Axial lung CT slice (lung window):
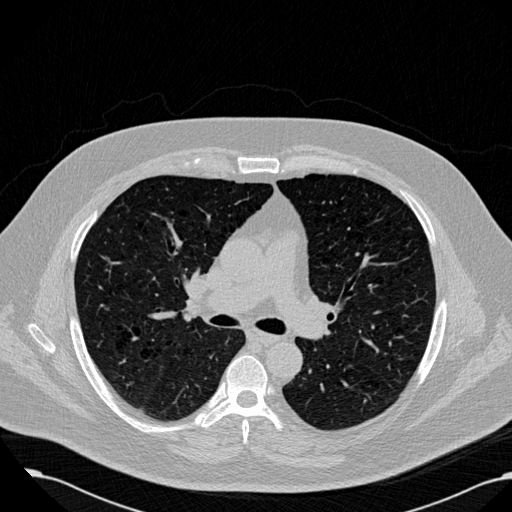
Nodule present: no